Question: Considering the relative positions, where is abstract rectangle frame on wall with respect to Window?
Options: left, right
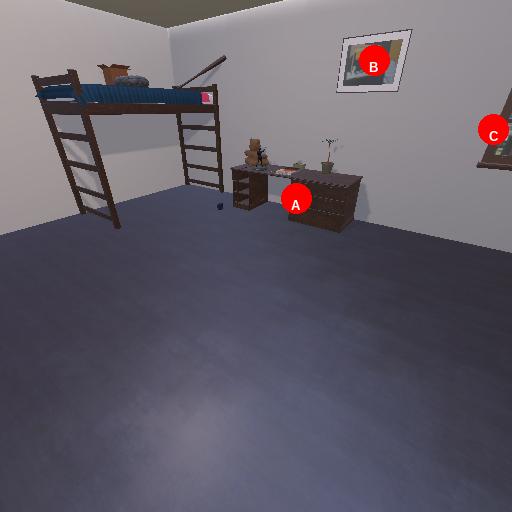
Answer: left